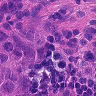
Metastatic tissue present: yes